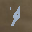
Label: 4